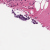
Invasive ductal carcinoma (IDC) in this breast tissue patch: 0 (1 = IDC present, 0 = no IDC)